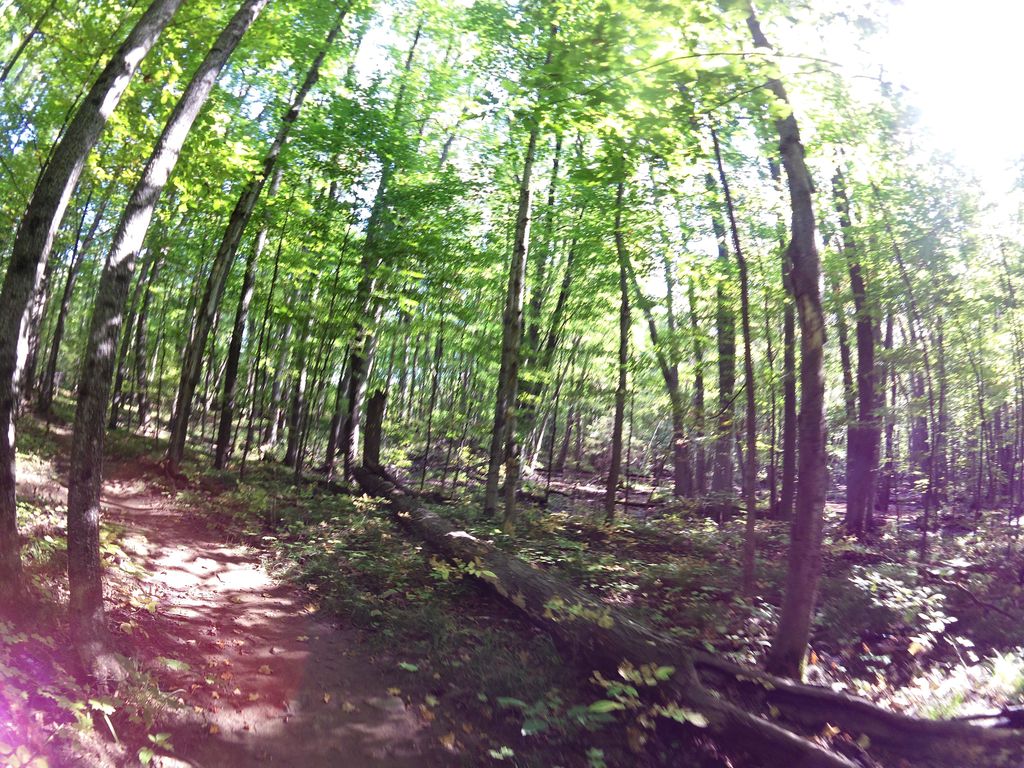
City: ottawa-gatineau